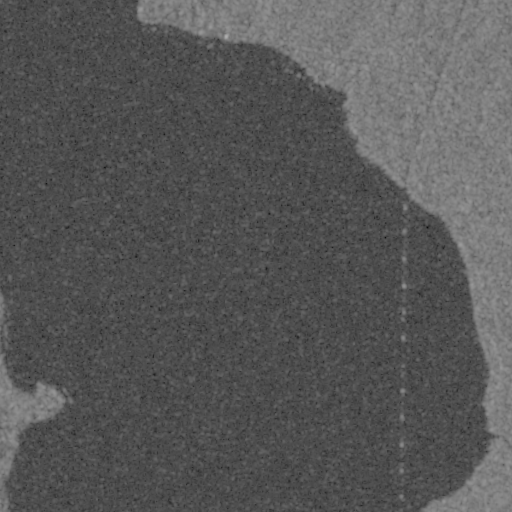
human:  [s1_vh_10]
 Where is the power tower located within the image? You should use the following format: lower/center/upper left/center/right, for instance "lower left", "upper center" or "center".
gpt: The power tower is located in the right of the image.
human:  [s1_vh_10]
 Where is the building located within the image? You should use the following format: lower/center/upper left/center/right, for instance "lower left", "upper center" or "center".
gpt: There is no building in the image.

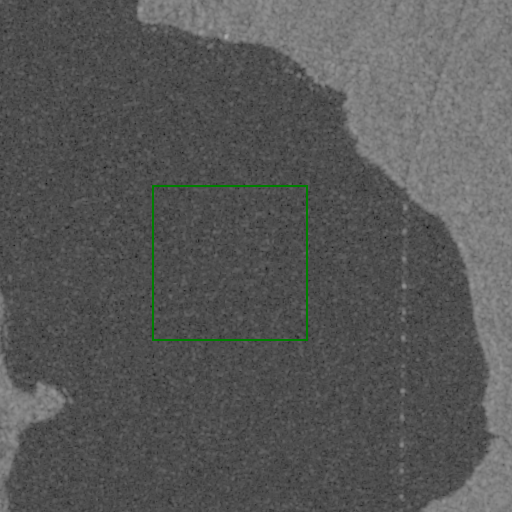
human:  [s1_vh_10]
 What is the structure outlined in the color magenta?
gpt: There is no magenta outline.
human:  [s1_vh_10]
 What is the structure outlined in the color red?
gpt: There is no structure outlined in red.